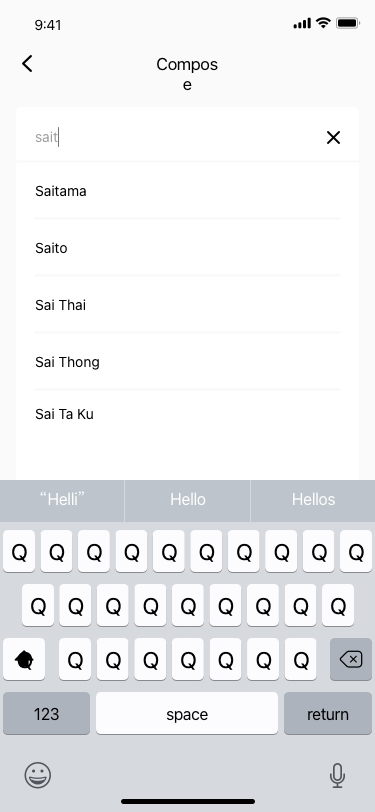
Text in this UI design:
Sai Ta Ku
Sai Thong
Sai Thai
Saito
Saitama
sait
Compose